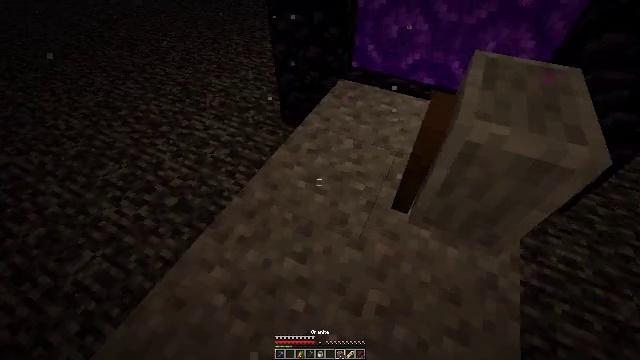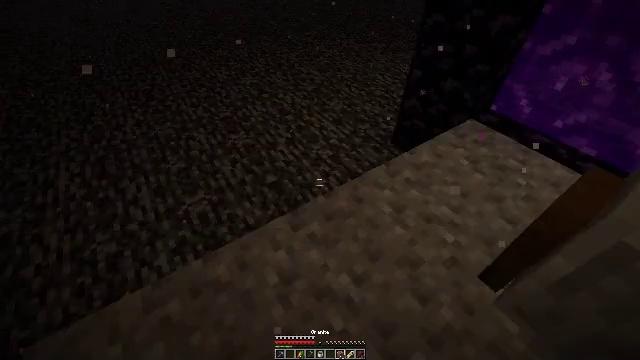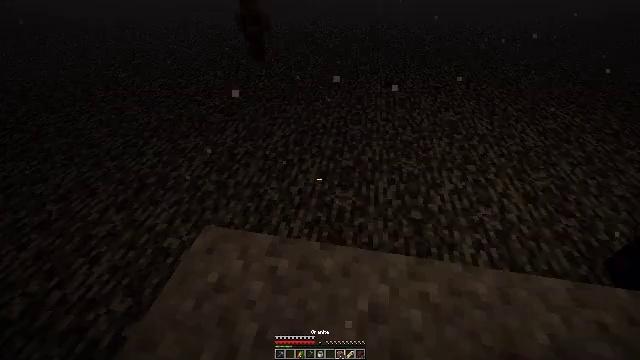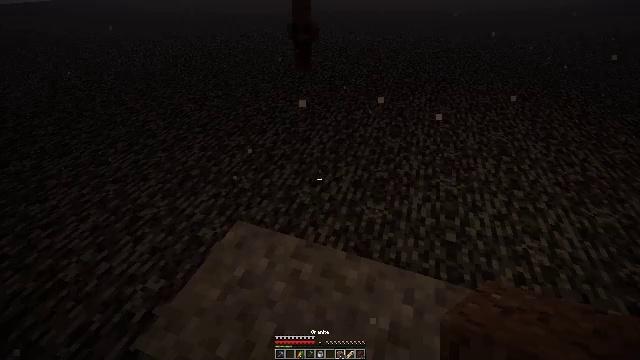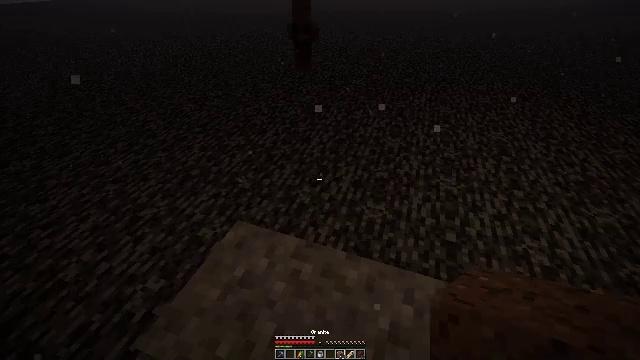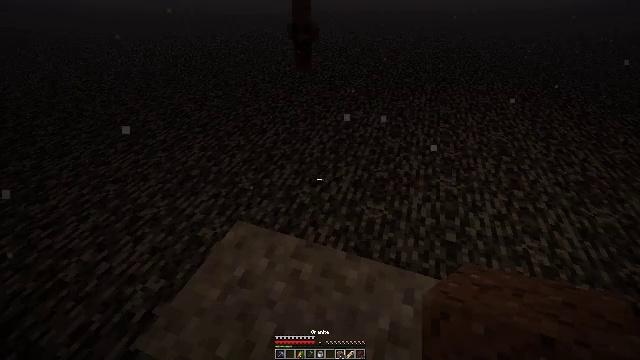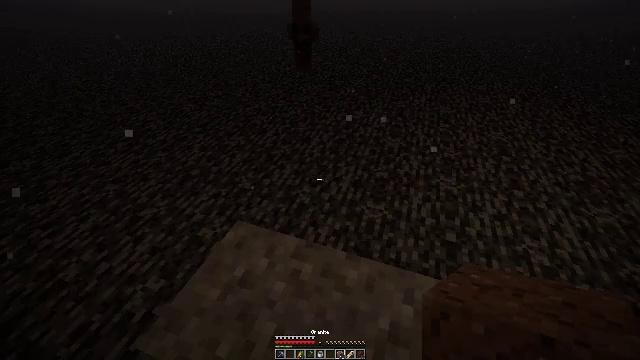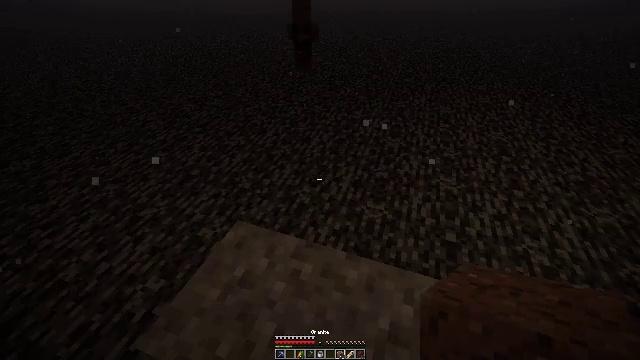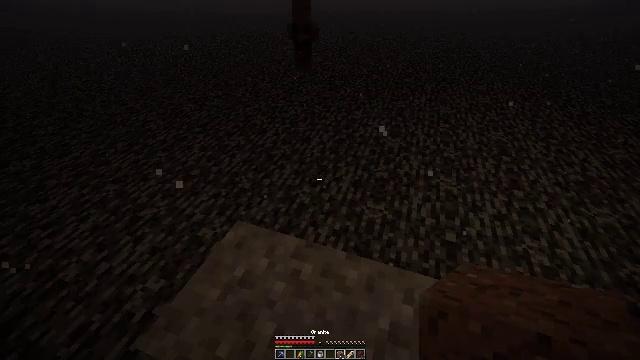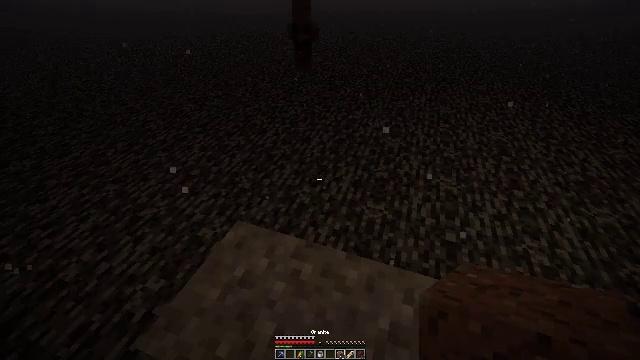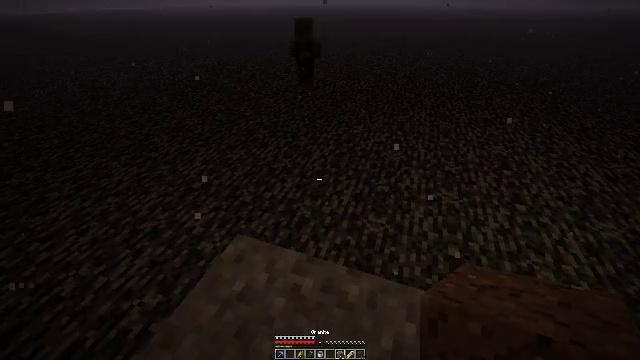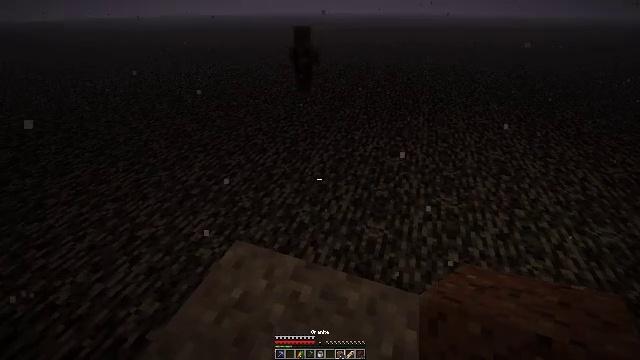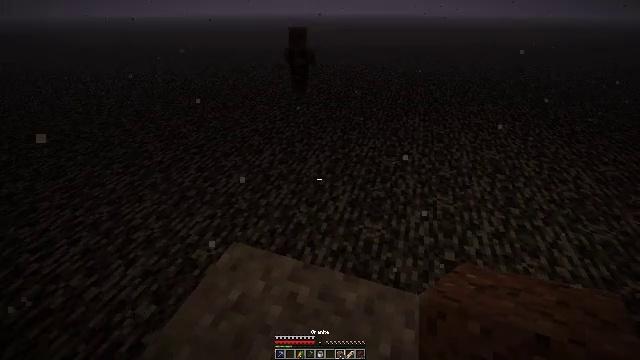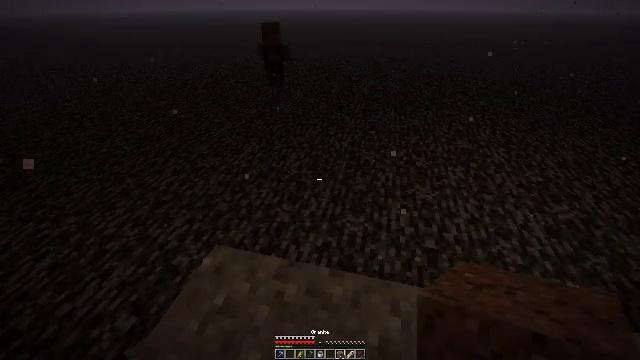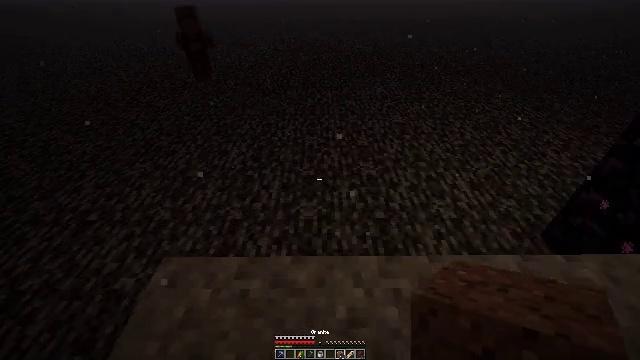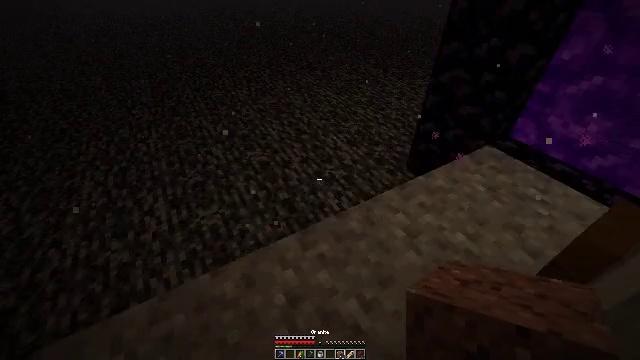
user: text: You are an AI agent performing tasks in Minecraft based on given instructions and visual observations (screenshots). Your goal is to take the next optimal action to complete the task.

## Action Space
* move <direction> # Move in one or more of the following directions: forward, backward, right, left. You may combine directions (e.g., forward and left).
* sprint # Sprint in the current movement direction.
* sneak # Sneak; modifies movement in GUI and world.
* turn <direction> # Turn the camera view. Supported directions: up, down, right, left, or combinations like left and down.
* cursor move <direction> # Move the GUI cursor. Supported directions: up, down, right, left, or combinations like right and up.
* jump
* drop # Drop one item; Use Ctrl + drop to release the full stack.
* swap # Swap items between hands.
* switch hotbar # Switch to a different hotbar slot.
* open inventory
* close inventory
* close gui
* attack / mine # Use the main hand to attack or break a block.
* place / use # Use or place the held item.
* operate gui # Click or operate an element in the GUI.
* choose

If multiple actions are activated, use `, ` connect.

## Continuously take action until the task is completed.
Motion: motion action
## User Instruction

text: Mine the grindstone block.
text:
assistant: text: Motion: turn left and up
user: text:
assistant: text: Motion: turn left and up
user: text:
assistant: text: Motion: turn left and up
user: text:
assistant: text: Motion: no_op
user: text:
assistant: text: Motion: no_op
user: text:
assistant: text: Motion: no_op
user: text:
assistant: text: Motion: no_op
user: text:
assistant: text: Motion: no_op
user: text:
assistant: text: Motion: no_op
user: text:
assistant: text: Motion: turn up
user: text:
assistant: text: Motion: turn up
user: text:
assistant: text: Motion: no_op
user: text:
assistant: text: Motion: turn right
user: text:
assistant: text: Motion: turn right and down
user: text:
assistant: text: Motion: turn right and down
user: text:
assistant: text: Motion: turn right and down
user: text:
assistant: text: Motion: turn right
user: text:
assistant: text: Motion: turn right and up
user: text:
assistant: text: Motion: no_op
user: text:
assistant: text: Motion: turn right
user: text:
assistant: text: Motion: switch to hotbar 1
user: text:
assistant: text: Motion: switch to hotbar 1
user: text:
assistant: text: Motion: turn down, switch to hotbar 1
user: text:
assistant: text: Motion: no_op
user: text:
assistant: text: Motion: no_op
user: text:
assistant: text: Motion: turn right
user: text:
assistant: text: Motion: turn right
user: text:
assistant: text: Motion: no_op
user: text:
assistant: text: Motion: attack / mine
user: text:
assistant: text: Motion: attack / mine